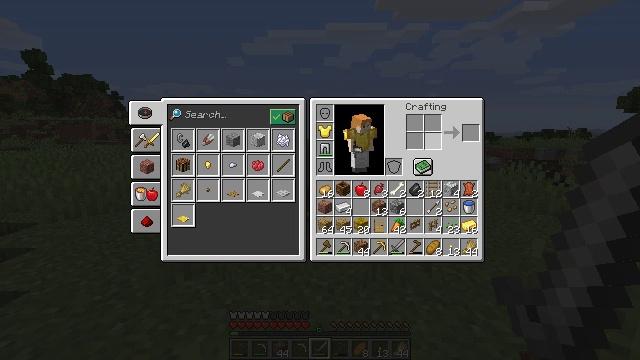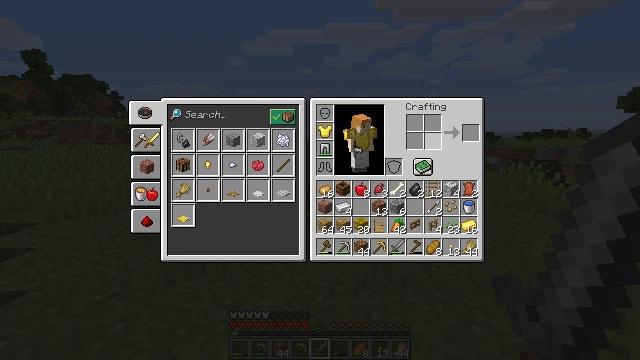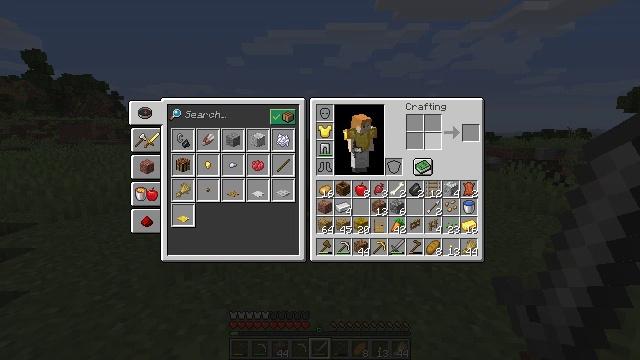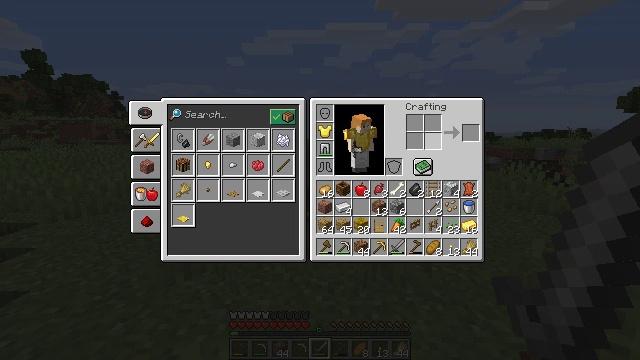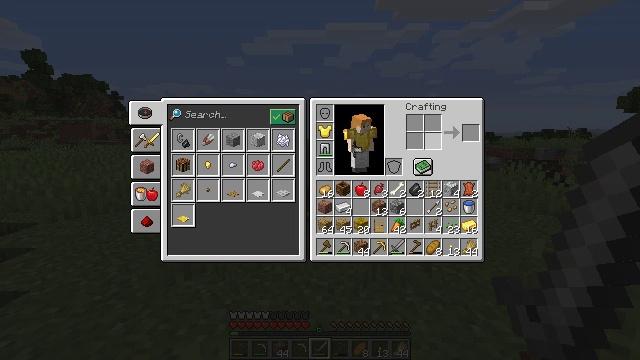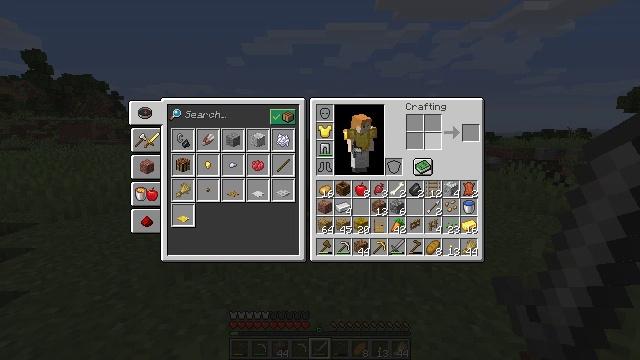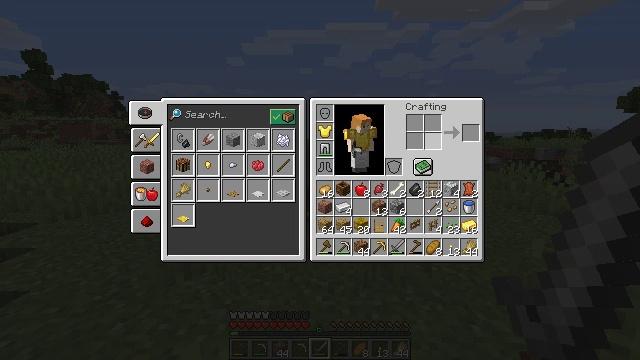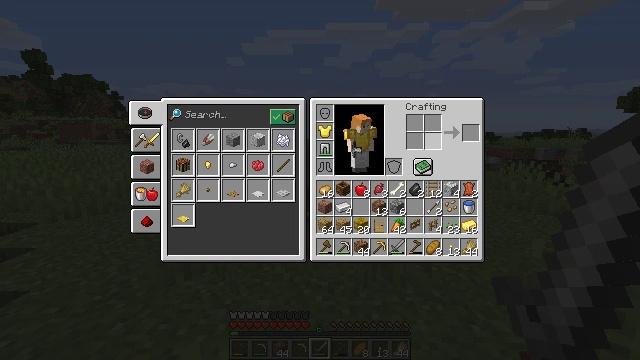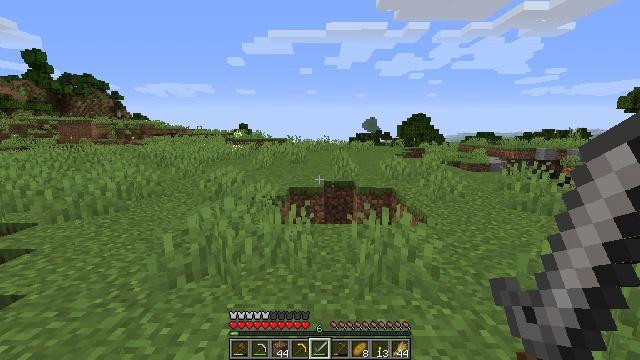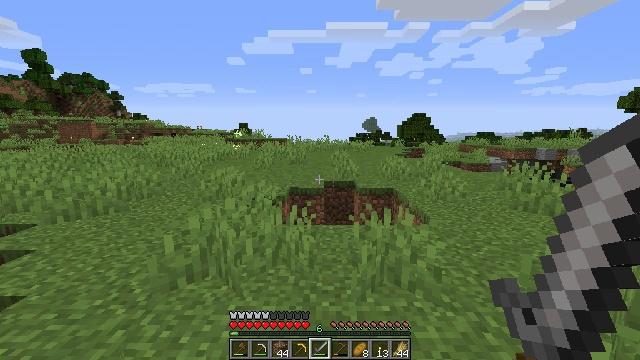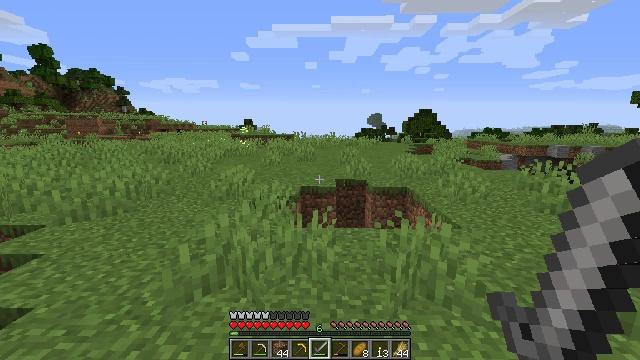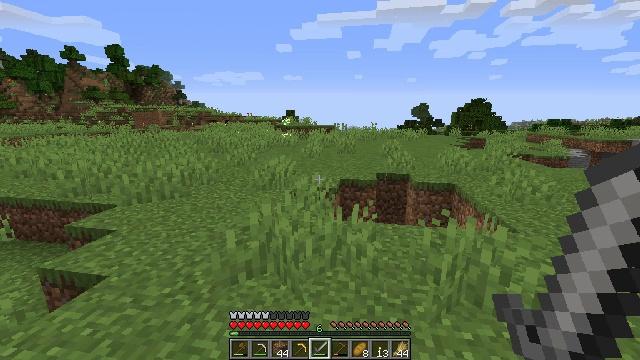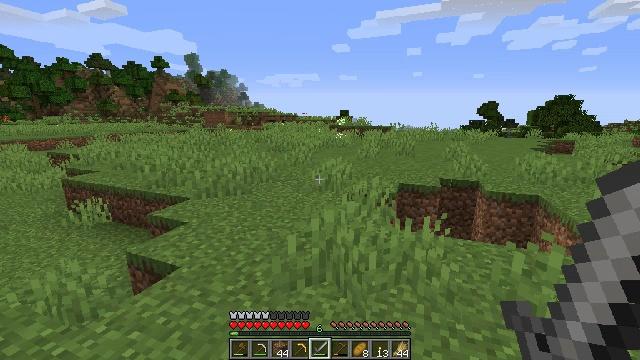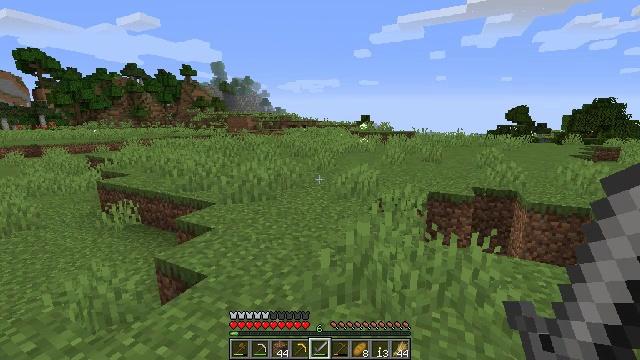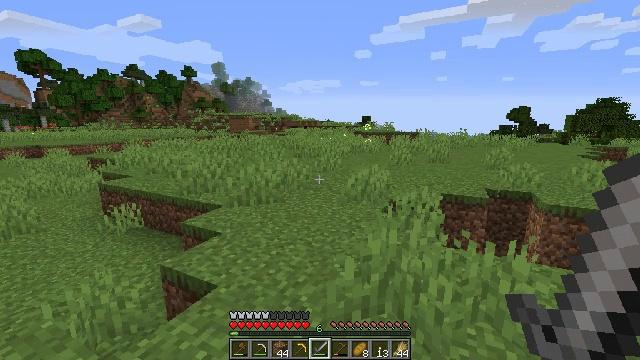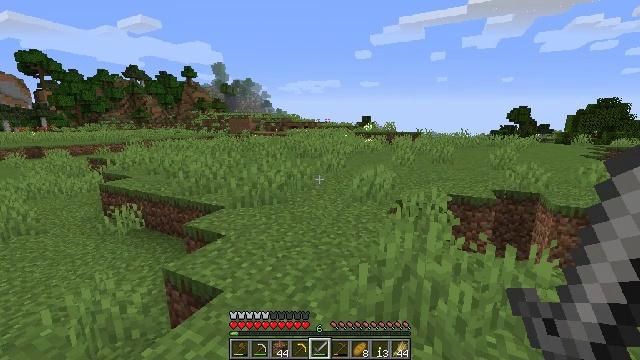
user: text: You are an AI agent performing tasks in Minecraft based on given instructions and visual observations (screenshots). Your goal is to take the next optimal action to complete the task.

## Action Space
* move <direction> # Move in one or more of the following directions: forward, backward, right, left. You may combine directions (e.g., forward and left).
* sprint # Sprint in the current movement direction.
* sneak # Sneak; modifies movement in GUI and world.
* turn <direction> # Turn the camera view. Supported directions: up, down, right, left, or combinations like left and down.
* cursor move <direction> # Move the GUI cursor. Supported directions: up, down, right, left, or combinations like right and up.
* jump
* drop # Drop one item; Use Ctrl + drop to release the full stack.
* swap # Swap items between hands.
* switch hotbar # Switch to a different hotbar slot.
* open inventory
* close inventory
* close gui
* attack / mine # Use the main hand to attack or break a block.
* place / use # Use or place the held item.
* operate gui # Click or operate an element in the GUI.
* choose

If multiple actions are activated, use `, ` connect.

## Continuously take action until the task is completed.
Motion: motion action
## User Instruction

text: Craft a shield.
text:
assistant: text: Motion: move forward and move left
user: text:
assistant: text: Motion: move forward and move left
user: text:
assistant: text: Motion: move forward and move left
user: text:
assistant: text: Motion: move forward and move left
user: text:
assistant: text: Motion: move forward and move left
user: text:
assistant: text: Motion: move forward and move left
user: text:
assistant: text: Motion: move forward and move left
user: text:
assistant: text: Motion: move forward and move left, close inventory
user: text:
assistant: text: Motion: move forward and move left, close inventory
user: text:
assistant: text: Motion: move forward and move left, close inventory
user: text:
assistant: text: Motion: move forward and move left, turn left and down
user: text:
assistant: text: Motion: move forward and move left, turn left
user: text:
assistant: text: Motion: move forward and move left, turn left and up
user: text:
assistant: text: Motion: move forward and move left
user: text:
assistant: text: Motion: move forward and move left
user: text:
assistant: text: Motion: move forward
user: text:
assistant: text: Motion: move forward
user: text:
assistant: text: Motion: move forward
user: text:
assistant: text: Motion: move forward
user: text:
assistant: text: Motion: move forward
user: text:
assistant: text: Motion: move forward
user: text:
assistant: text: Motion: move forward
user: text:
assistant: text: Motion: move forward
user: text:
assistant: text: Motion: move forward
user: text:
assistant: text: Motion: move forward
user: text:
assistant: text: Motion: move forward
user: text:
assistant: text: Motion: move forward
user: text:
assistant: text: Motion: move forward
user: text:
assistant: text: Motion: move forward
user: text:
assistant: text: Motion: move forward